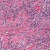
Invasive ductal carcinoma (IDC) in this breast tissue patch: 1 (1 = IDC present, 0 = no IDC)